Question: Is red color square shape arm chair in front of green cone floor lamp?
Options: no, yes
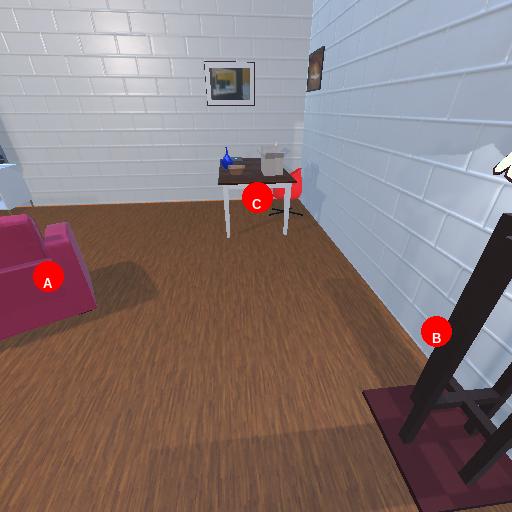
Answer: no